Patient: sex M, age 49
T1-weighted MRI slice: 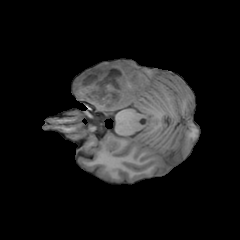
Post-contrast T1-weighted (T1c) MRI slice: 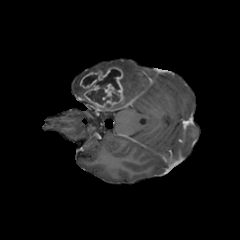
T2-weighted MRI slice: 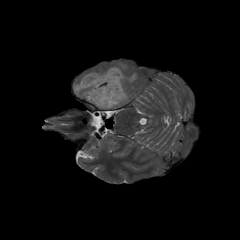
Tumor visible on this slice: yes
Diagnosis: Glioblastoma, IDH-wildtype
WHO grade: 4